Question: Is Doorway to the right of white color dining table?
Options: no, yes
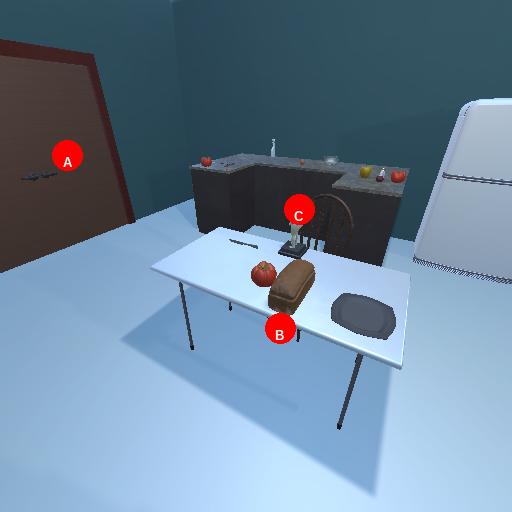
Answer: no